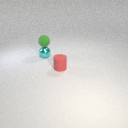
small cyan metal sphere behind small red rubber cylinder